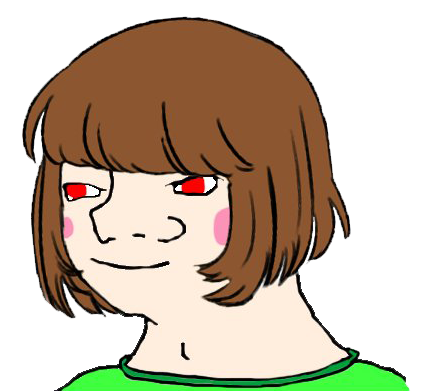
Label: 5_Boomer